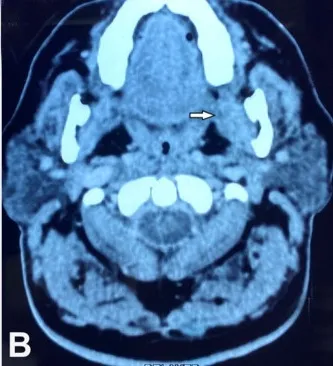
A contrast-enhanced CT scan (Axial section) revealed a soft tissue mass in the left RMT, involving the body and ramus of mandible (left side) and the upper alveolus.
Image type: radiology (ct)